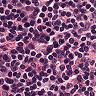
Metastatic tissue present: no